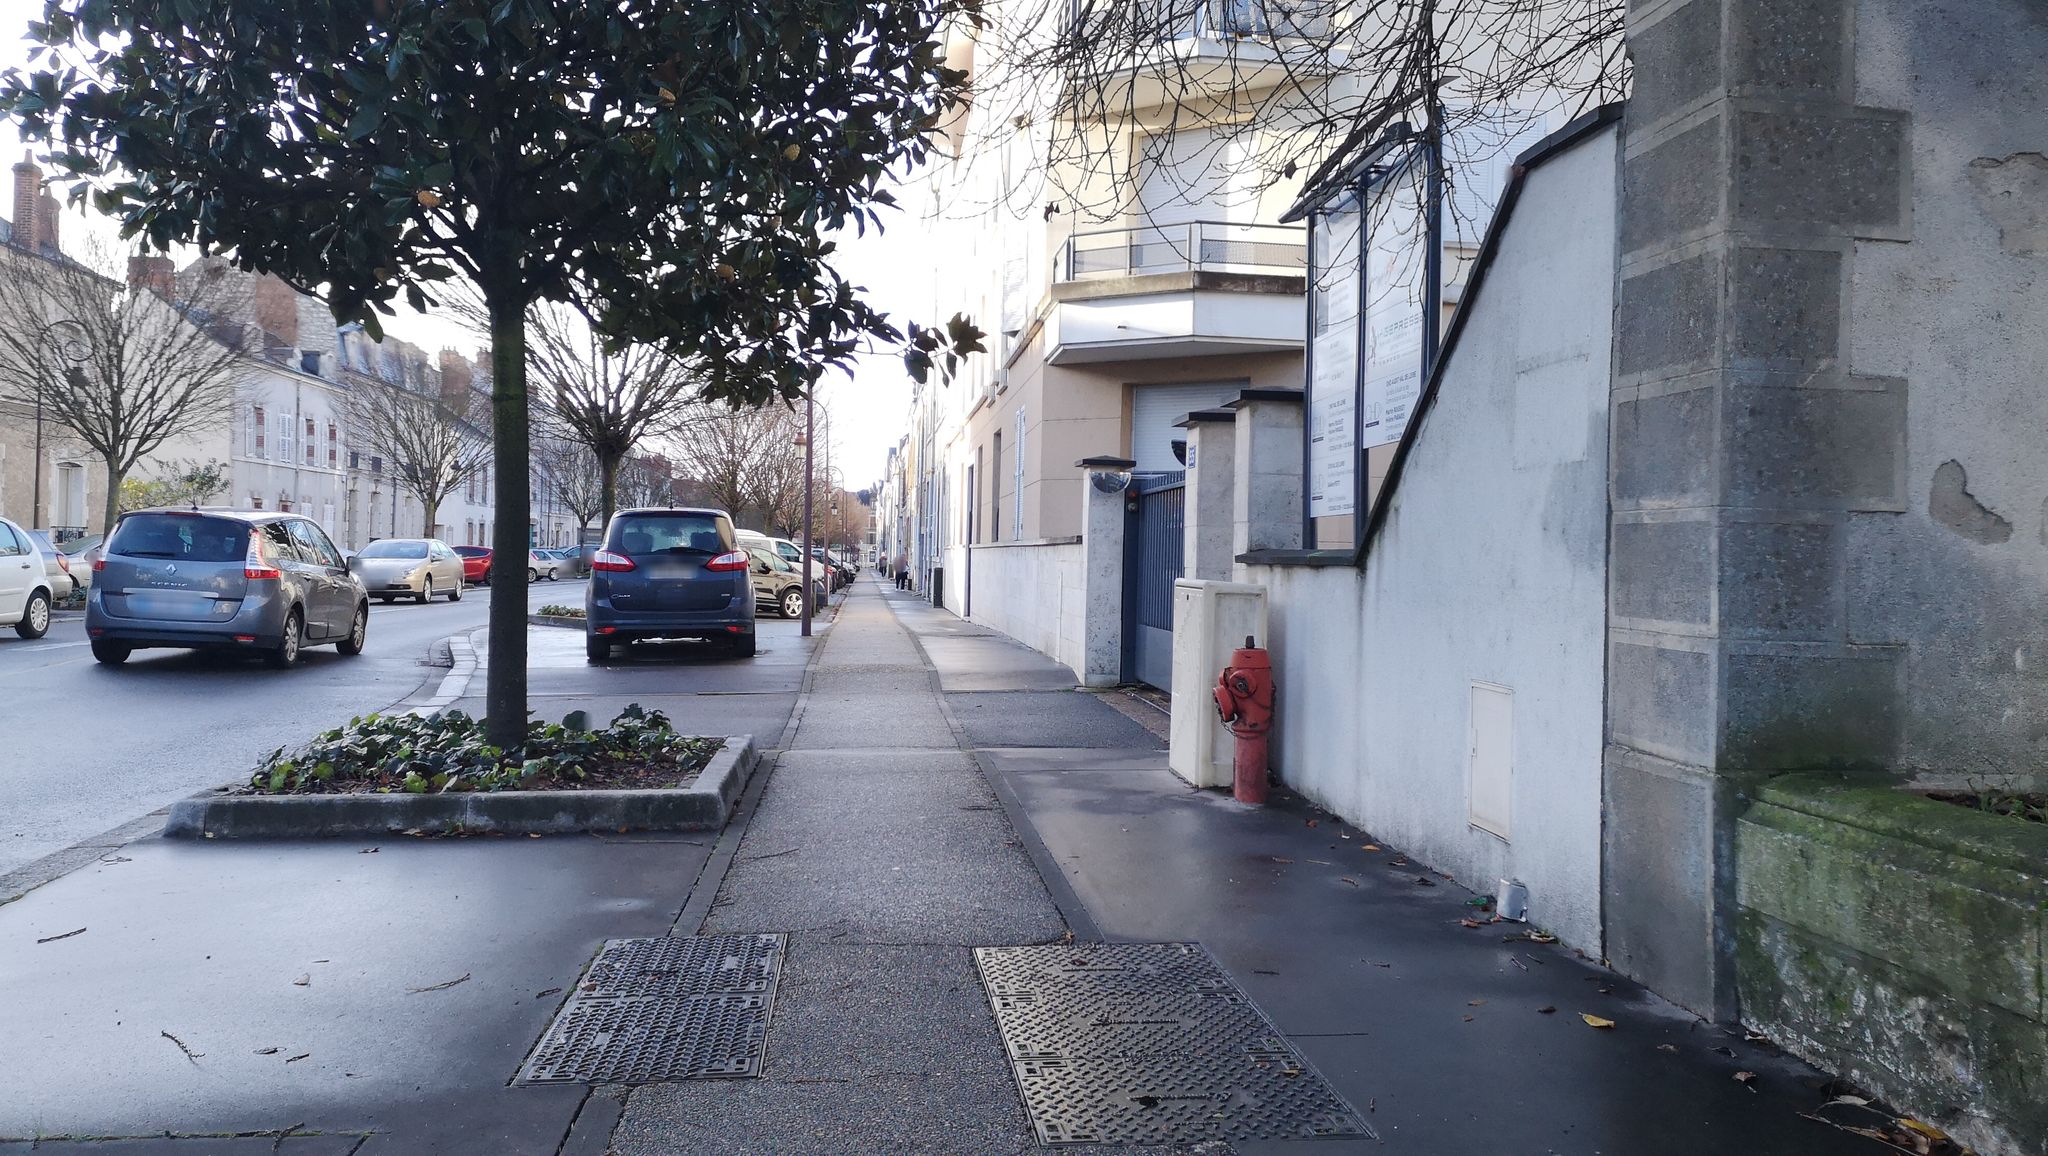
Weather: cloudy
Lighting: day
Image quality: good
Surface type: walking surface
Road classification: cycleway
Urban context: urban centre
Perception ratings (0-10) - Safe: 5.62, Lively: 7.33, Beautiful: 2.6, Boring: 1.11, Depressing: 5.07, Wealthy: 6.73